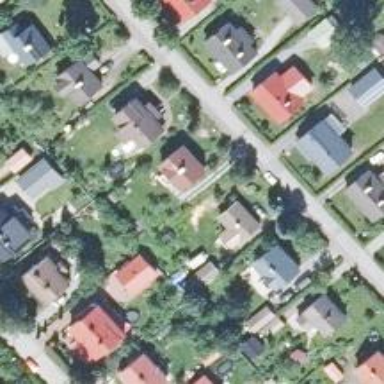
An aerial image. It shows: Residential area.